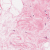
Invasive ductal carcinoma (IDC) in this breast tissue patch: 0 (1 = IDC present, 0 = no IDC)